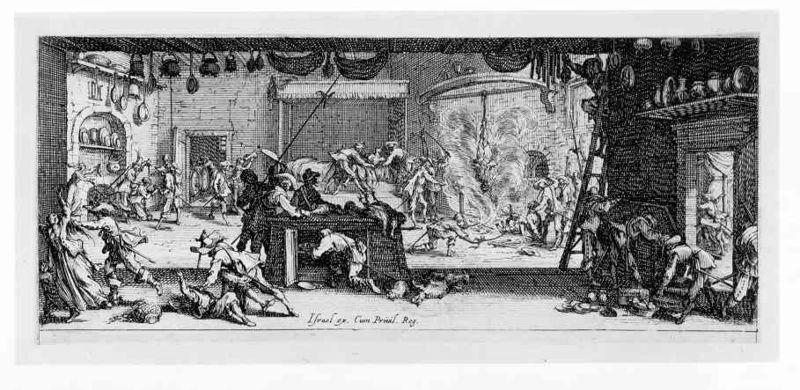
Titel: Die Plünderung eines Bauernhofes
Künstler: Jacques Callot
Standort: Karlsruhe
Institution: Staatliche Kunsthalle Karlsruhe
Schlagwörter: feuer, kampf, mann, weiß, frauen, menschen, fenster, frau, grau, hüte, männer, schwarz, tisch, tür, zeichnung, zimmer, haus, hund, tiere, fest, leute, diener, hinrichtung, mensch, mord, stein, teller, tod, tot, bild, innenraum, rauch, boden, decke, innen, kind, arbeit, bauern, kamin, kinder, ofen, pferd, chaos, krug, herrschaft, topf, holzschnitt, schrift, papier, schrank, hitze, grafik, graphik, hof, figuren, brand, gewalt, krieg, leiter, not, schlacht, lanze, soldaten, inschrift, flucht, töpfe, offen, flammen, verbrannt, geschirr, druck, druckgraphik, schnitt, schwarzweiss, druckgrafik, schraffur, radierung, stich, raub, schwert, streit, waffen, überfall, durcheinander, soldat, getümmel, tumult, degen, kämpfen, küche, massaker, qual, schmerz, dolch, eroberung, hellebarde, versteck, pike, speer, laute, töten, dreißigjähriger krieg, schüsseln, verstecken, drama, erstechen, wirtshaus, gefecht, herd, pfanne, pfannen, plünderung, fra, folter, verbrennen, seriendruck, foltern, rauferei, brandschatzen, morden, einbruch, vergewaltigung, opf, gehängter, traume, lamze, schlaht, 1600, 17, bild+, kochgeschirr, rdierunf, schloßss, soldatesca, fünfzigjähriger krieg, 30jähriger, schwen, slaughter